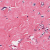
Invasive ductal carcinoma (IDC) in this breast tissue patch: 0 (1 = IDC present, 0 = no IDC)